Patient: sex M, age 43
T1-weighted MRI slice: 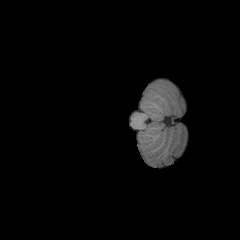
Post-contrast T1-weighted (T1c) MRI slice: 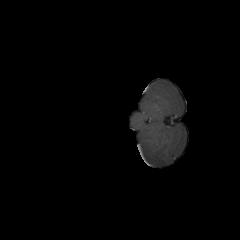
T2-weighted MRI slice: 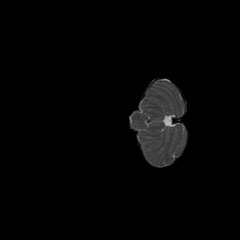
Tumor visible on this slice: no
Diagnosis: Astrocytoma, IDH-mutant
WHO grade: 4